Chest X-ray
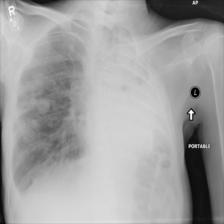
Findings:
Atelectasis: negative
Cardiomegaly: negative
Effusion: positive
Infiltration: negative
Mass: positive
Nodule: negative
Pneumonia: negative
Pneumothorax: negative
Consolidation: negative
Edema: negative
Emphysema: negative
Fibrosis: negative
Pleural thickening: negative
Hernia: negative